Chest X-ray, AP view. Patient: 63 years old, sex F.
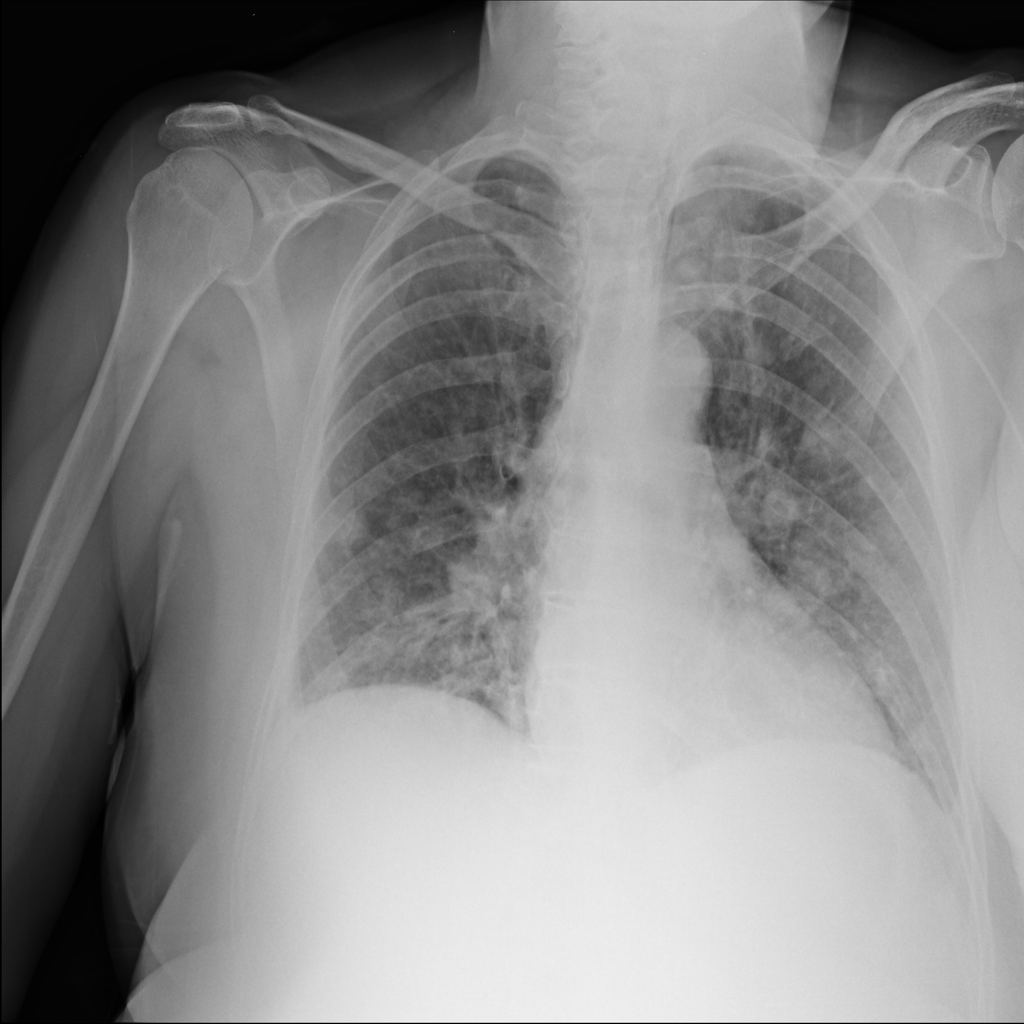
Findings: Mass, Nodule